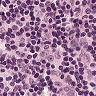
Metastatic tissue present: no